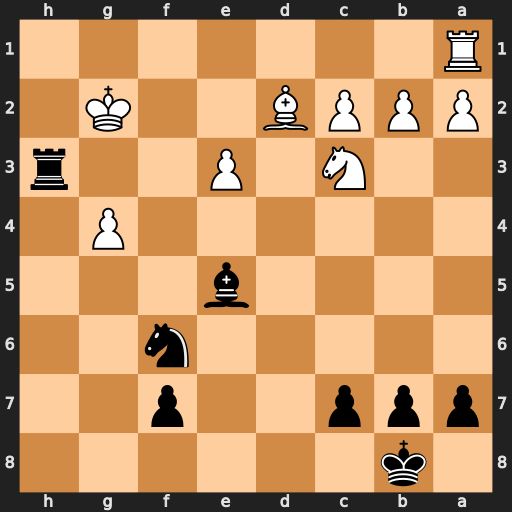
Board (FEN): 1k6/ppp2p2/5n2/4b3/6P1/2N1P2r/PPPB2K1/R7
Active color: b
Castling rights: -
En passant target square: -
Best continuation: Rh2+ Kf3 Rxd2